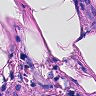
Metastatic tissue present: no